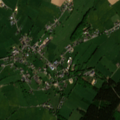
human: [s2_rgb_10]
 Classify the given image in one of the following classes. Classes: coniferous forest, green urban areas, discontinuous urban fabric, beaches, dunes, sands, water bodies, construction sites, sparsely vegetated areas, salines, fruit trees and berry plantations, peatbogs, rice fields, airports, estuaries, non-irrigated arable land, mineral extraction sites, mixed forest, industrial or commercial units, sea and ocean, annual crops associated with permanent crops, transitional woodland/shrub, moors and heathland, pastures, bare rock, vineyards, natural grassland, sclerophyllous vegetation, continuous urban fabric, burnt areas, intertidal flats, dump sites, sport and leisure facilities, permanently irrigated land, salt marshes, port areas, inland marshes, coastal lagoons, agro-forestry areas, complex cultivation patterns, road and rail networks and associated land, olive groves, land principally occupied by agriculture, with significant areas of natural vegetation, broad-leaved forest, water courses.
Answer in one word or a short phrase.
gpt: discontinuous urban fabric, pastures, coniferous forest, mixed forest